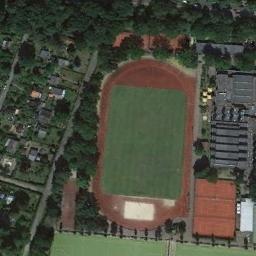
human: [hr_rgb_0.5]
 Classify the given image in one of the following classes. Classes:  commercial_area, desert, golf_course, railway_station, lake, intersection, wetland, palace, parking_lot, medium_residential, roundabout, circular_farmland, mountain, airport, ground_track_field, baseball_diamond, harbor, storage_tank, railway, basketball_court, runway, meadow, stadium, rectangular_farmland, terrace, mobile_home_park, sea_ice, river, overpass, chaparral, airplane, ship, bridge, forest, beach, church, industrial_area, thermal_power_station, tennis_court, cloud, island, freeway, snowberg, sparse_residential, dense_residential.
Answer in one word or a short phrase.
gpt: ground_track_field